【题型】填空题　【知识点】解析几何　【难度】easy
已知直线$l: 4x - 3y + 6 = 0$，抛物线$C: y^2 = 4x$图像上的一动点到直线$l$与到$y$轴距离之和的最小值为\underline{\quad\quad\quad}。
【解答】
【答案】$\boldsymbol{1}$

【分析】首先根据抛物线的性质，可将抛物线上的点到直线$4x-3y+6=0$和$y$轴的距离和转化为抛物线上的点到直线的距离和到焦点的距离和减$1$，再根据数形结合求距离和的最小值。

【详解】设抛物线上的点到直线$4x-3y+6=0$的距离为$d_1$，到准线的距离为$d_2$，到$y$轴的距离为$d_3$，$d_3 = d_2 - 1$。

抛物线上的点到准线的距离和到焦点的距离相等，$d_2 = |PF|$，

$d_1 + d_3 = d_1 + d_2 - 1 = d_1 + |PF| - 1$。

如图所示：$d_1 + |PF|$的最小值就是焦点$F$到直线$4x-3y+6=0$的距离，

焦点$F$到直线$4x-3y+6=0$的距离$d = \dfrac{|4\times1 - 0 + 6|}{\sqrt{4^2 + 3^2}} = 2$，

所以有：$d_1 + |PF| - 1$的最小值是$1$，

故答案为$\boldsymbol{1}$。

【点睛】本题考查抛物线的定义和抛物线的几何性质，意在考查转化与化归，关键是抛物线定义域的转化，属于中档题型。

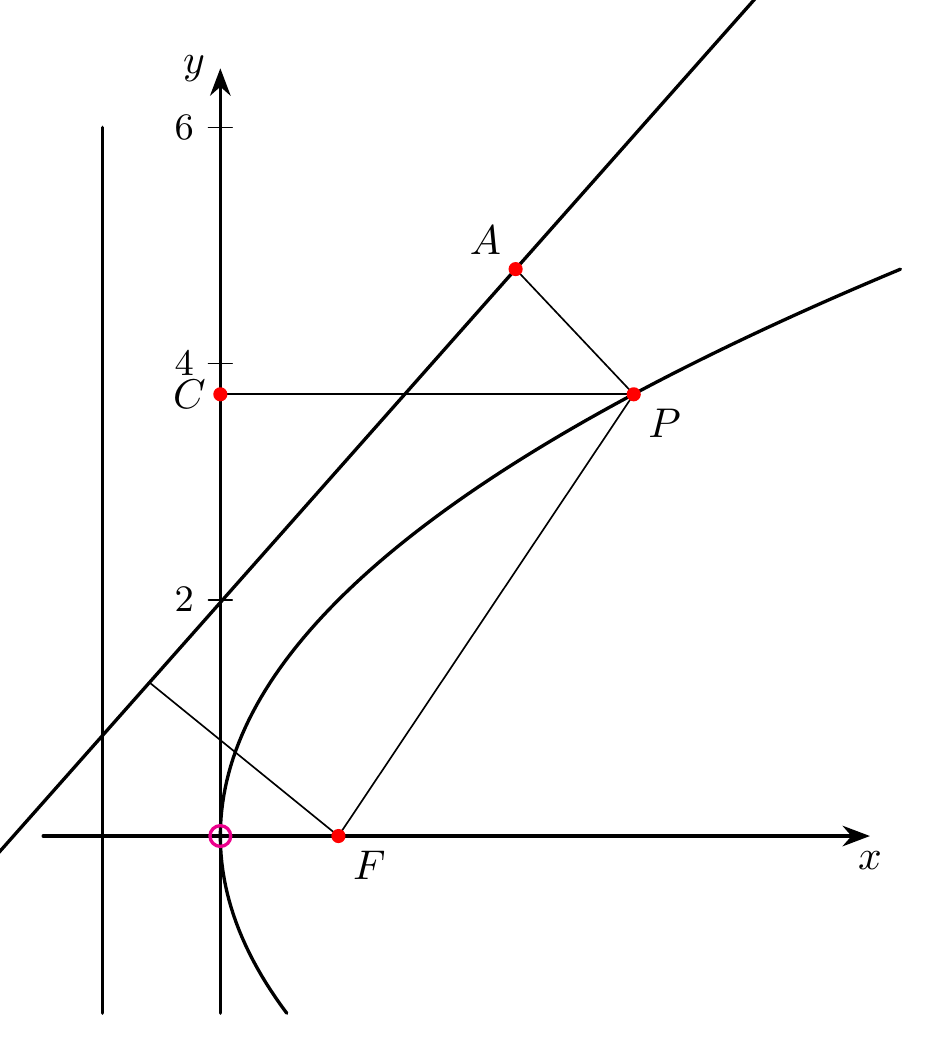